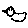
Label: bird